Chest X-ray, PA view. Patient: 52 years old, sex M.
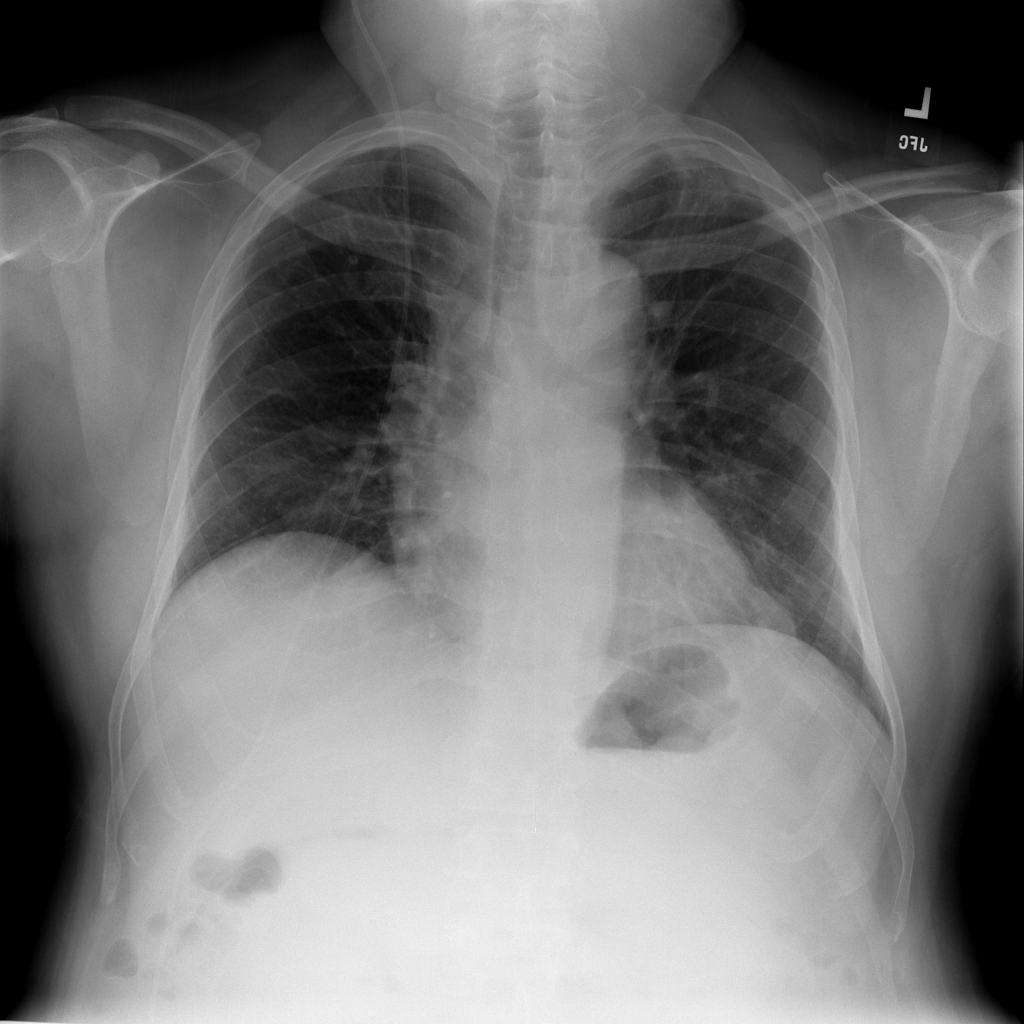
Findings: No Finding